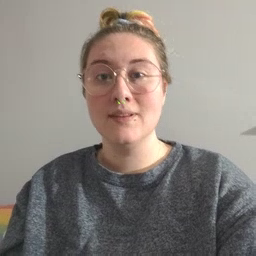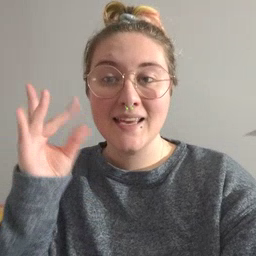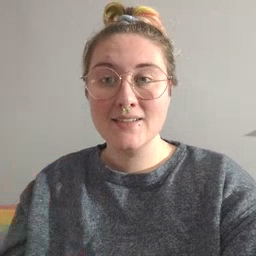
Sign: kitty